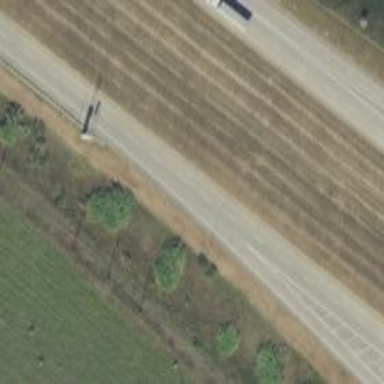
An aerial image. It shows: Motorway junction.